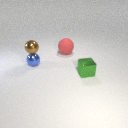
small brown metal sphere above small blue metal sphere